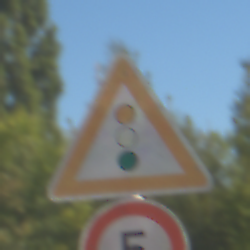
Verkehrszeichen: Lichtzeichenanlage
Zusatzzeichen unten: Geschwindigkeit5
Umgebung: Outdoor, Nature
Tageszeit: Midday
Wetter: Clear
Licht: Natural
Jahreszeit: Summer
Kontrast: HighContrast